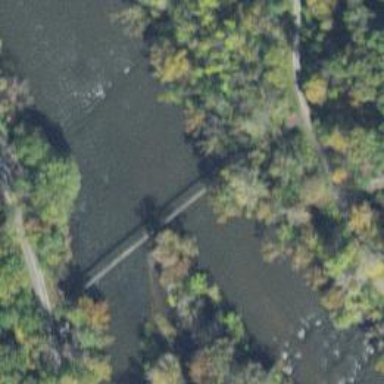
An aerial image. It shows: Bridge supported by pylons.